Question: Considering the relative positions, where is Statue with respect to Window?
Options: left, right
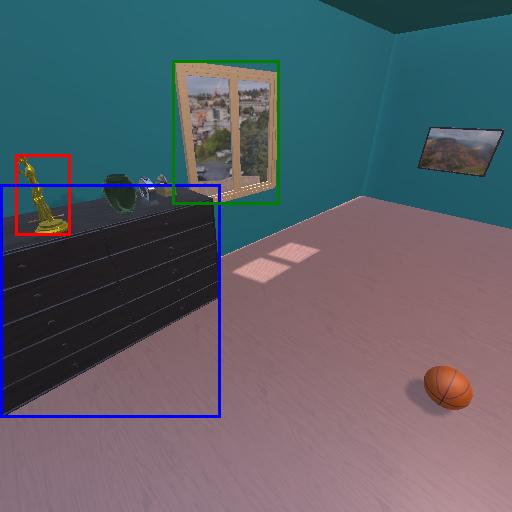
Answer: left